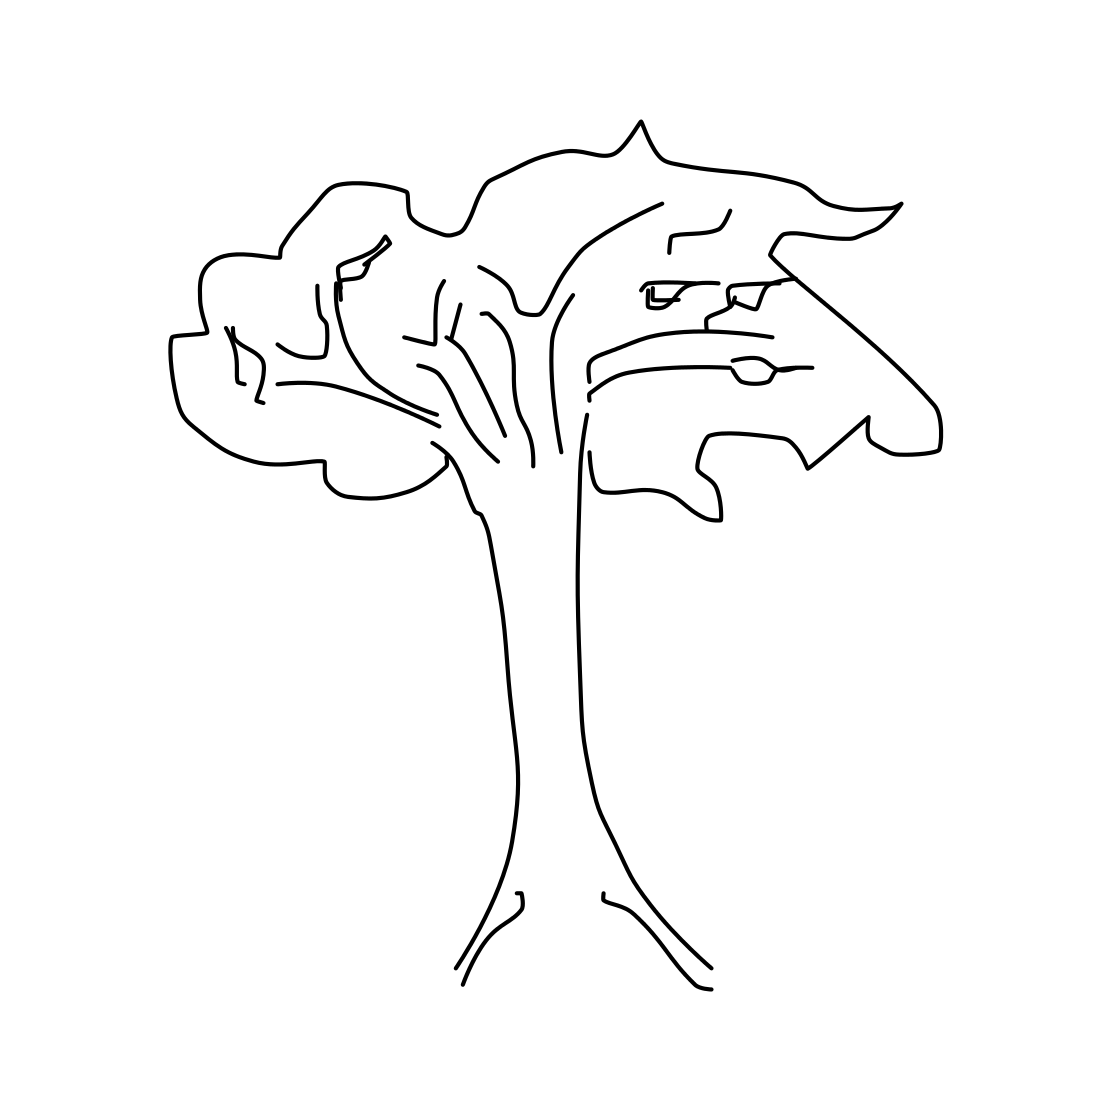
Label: tree